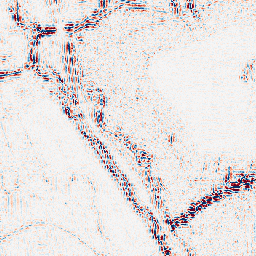
Category: wavelet
Decomposition family: wavelet_reverse_biorthogonal
Decomposition parameters: wavelet: rbio4.4
level: 2
Upsampling method: fft_zeropad
Upsampling parameters: scale: 2
Upsampling scale: 2